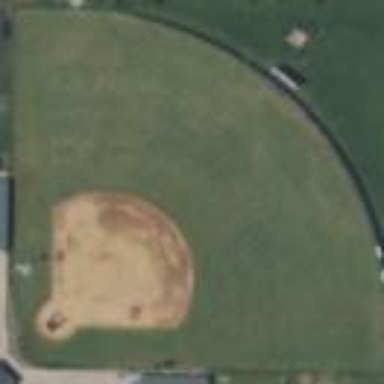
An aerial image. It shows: Baseball pitch for leisure land activities.